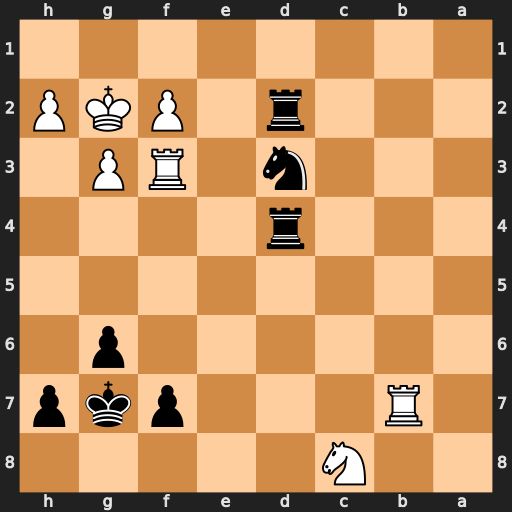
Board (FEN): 2N5/1R3pkp/6p1/8/3r4/3n1RP1/3r1PKP/8
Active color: b
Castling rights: -
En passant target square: -
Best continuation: Ne1+ Kf1 Nxf3